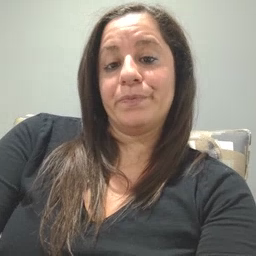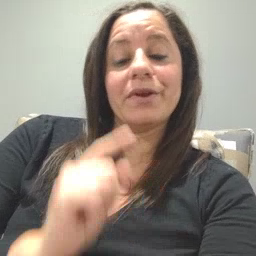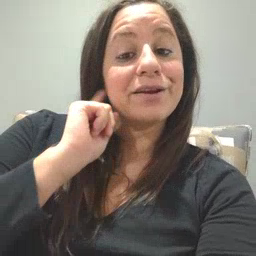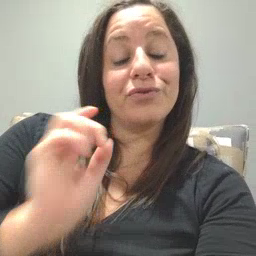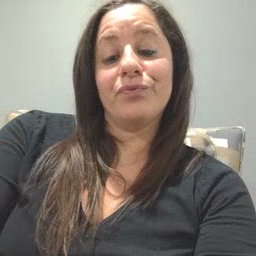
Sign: ear